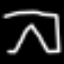
Label: pants